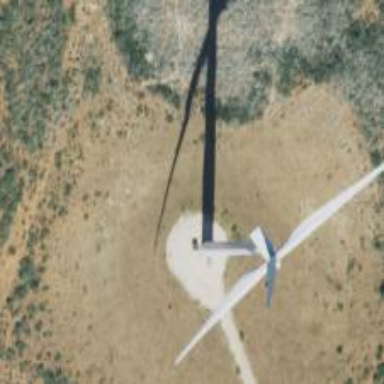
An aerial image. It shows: Wind turbine generator that utilizes wind as its source for generating electricity. It is of the horizontal axis type.